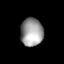
Tissue: lung
Cell type: Epithelial cells
Senescence score: 0.1963
Nuclear area (px): 617
Mean DAPI intensity: 156.36